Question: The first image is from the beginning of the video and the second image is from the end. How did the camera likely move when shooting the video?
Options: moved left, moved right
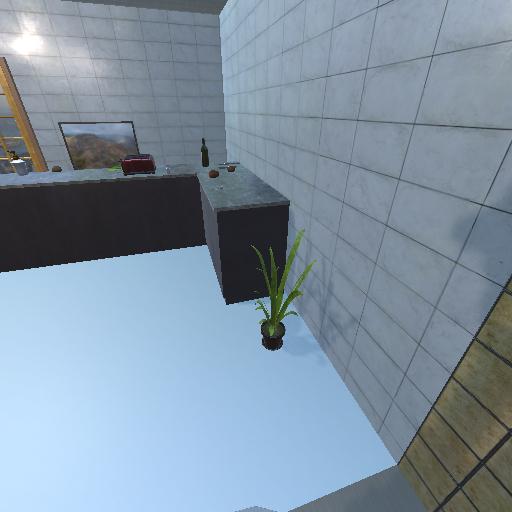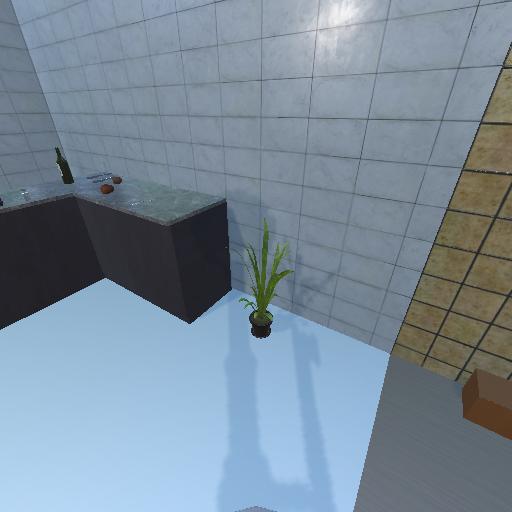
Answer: moved left